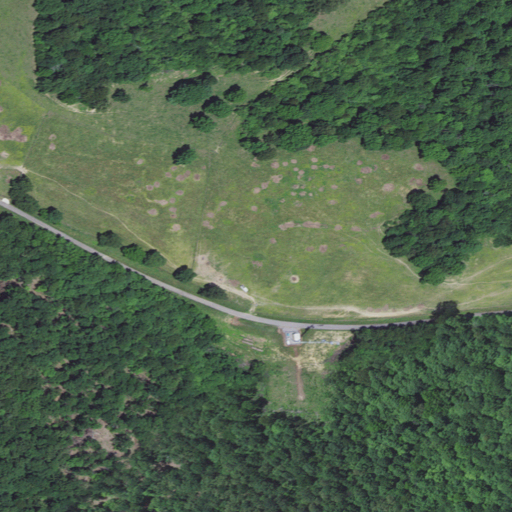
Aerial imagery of mountain in Kentucky named Pickens Hill containing deciduous forest, pasture, mixed forest, open development, and low intensity development